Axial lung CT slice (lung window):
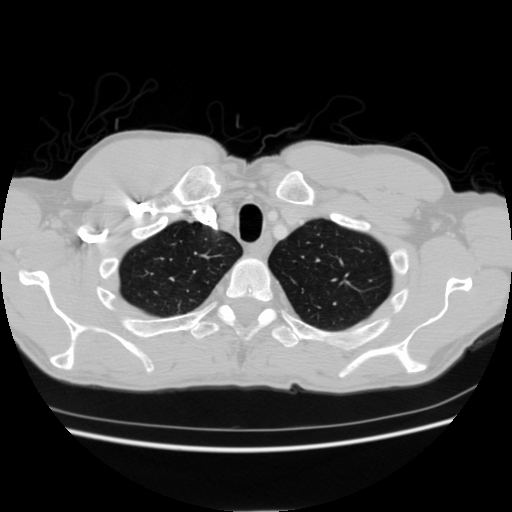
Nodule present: no